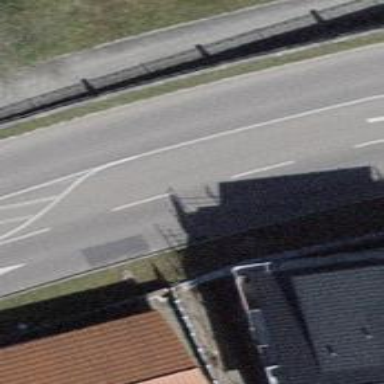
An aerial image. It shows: Secondary road with asphalt surface.